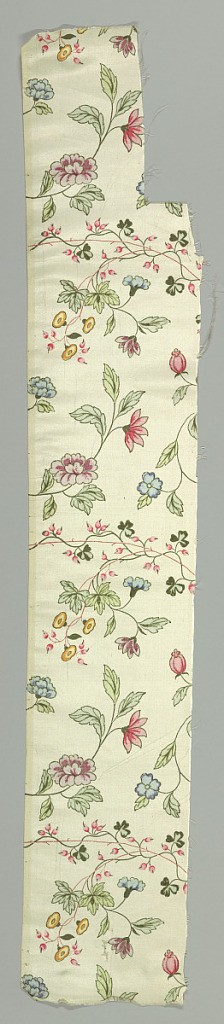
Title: Fragment
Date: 19th century
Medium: silk Technique: painted
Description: Flowers and leaves on branches.